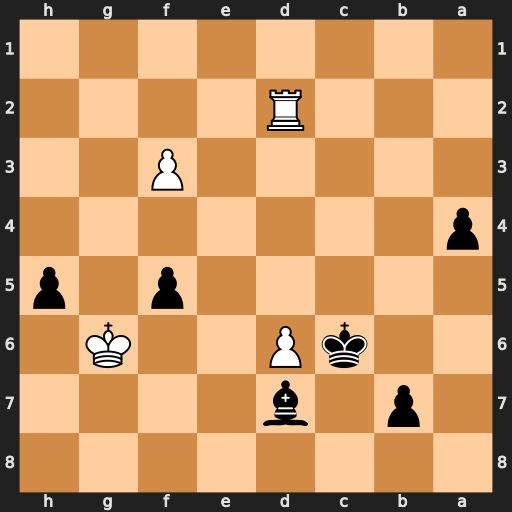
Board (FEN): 8/1p1b4/2kP2K1/5p1p/p7/5P2/3R4/8
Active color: b
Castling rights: -
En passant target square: -
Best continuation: b5 Kf6 b4 Rd4 Kc5